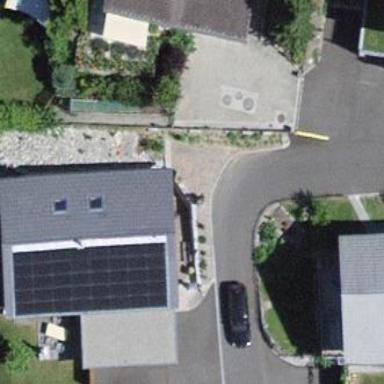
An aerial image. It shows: Simple and straightforward house.